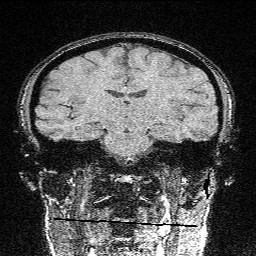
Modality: FLASH
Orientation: sagittal
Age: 31
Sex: female